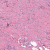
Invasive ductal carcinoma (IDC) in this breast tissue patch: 0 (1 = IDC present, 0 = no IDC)